Aerial crown-view tile of a tropical tree (Barro Colorado Island, Panama), acquired 20241216:
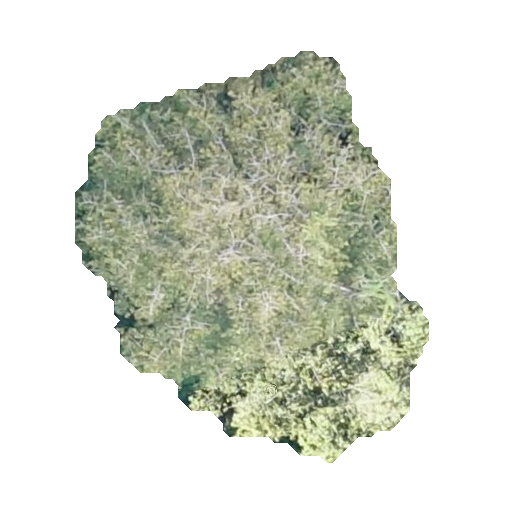
Species: Virola surinamensis
GBIF accepted scientific name: Virola surinamensis
Crown area: 142.78 m²